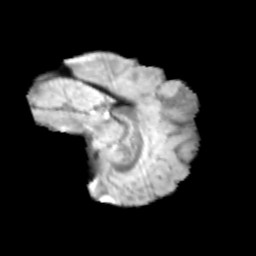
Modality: T2w
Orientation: sagittal
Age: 12
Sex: female
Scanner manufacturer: siemens
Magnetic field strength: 3 T
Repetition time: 3.8 s
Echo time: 0.07 s